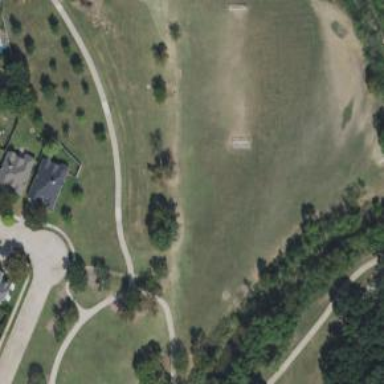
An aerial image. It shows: Tee for the sport of disc golf.